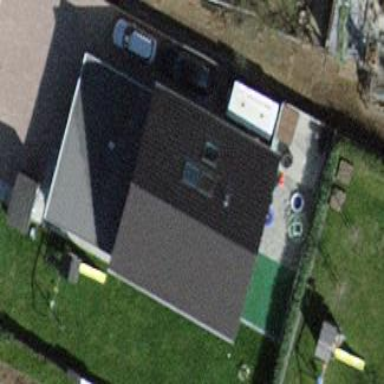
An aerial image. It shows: Detached building.